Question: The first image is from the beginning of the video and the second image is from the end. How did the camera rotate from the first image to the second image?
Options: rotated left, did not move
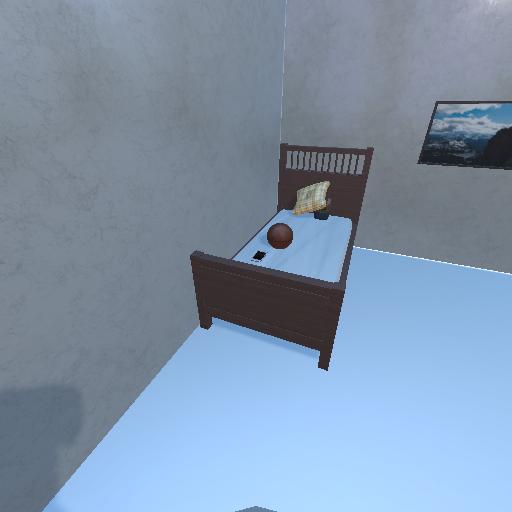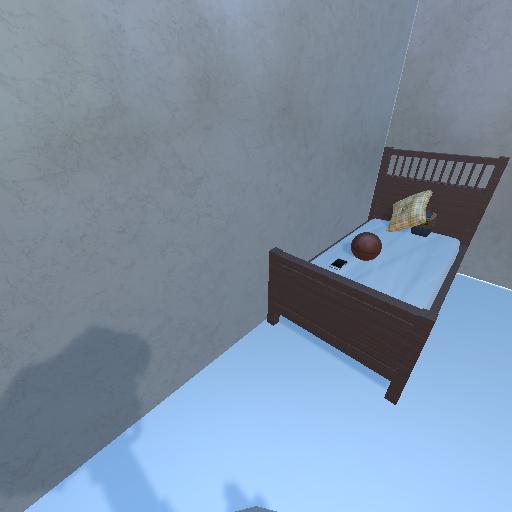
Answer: rotated left